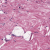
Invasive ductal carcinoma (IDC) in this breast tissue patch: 0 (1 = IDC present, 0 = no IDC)